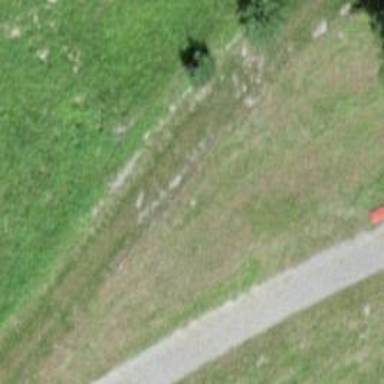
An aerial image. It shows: Track road with ground surface.